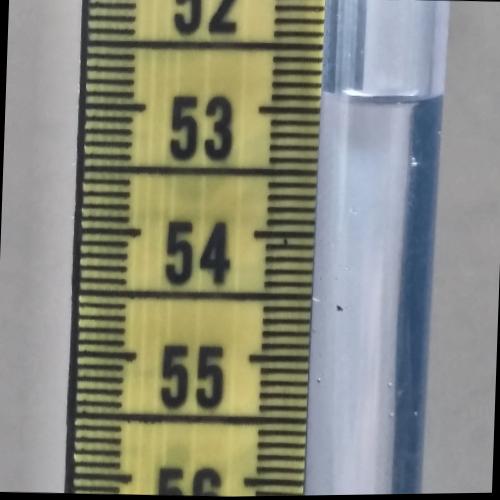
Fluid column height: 52.9 cm